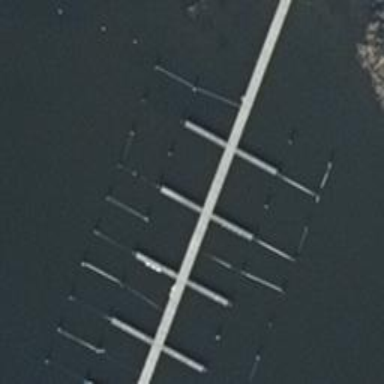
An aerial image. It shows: Man-made pier.